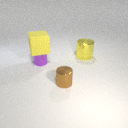
small purple metal cylinder in front of large yellow metal cylinder